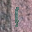
Label: 1